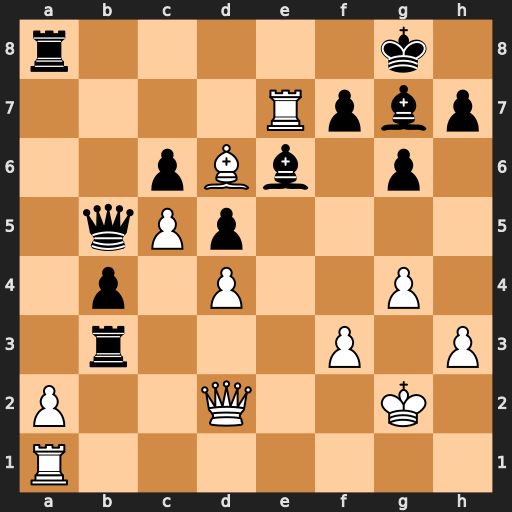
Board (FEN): r5k1/4Rpbp/2pBb1p1/1qPp4/1p1P2P1/1r3P1P/P2Q2K1/R7
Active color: w
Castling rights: -
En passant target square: -
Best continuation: axb3 Rxa1 Re8+